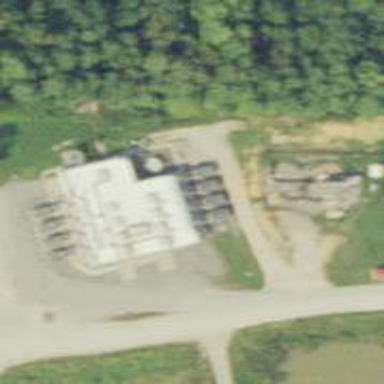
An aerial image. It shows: Generator is pictured.